Question: I have downloaded the source project from
<URL>
I came across many issues over there, then I changed the source header path then changed the compiler version in the project settings, then all those were solved, now there is no errors, it runs, when I click FBLoginButton ,Facebook Login Dialog appeared but it looks empty,
I dont know why, The app key and app secret key were placed correctly.
I tried with device,if there would probm with simulator, still looks same.
what Im doing wrong, I had searched a lot, not found any solution, any ideas pls tell me
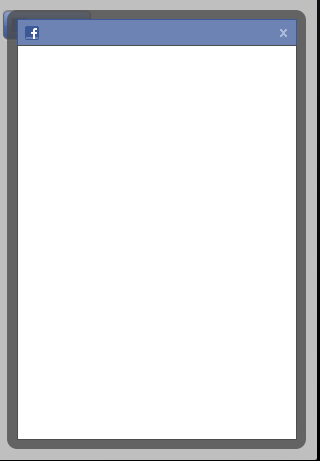
Answer: We had two apps in the app store which used this old api of facebook for login and they also g=have stopped working... So most probably Facebook has stopped support for this but I couldn't fond anything official. I guess we will have to incorporate the new Api.. :/ If I find something I will post here...